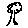
Label: tree